Question: I wrote following code in my demo project.
'''
func createConstraints() -> Void
{
//Views to add constraints to
let views = Dictionary(dictionaryLiteral: ("red",vwRed),("blue",vwBlue),("green",vwGreen))
//Horizontal constraints
let horizontalConstraints = NSLayoutConstraint.constraintsWithVisualFormat("H:|[red]|", options: nil, metrics: nil, views: views)
self.view.addConstraints(horizontalConstraints)
//Vertical constraints
let verticalConstraints = NSLayoutConstraint.constraintsWithVisualFormat("V:|[red]|", options: nil, metrics: nil, views: views)
self.view.addConstraints(verticalConstraints)
}
'''
where vwRed, vwBlue, vwGreen are defined as below
'''
var vwBlue:UIView!
var vwRed:UIView!
var vwGreen:UIView!
'''
Now I am getting error as following

I'm using .
Additionally,
I also wants to mention that it was not accepting and giving error.
'''
//Prep auto layout
vwRed.setTranslatesAutoresizingMaskIntoConstraints(false)
vwBlue.setTranslatesAutoresizingMaskIntoConstraints(false)
vwGreen.setTranslatesAutoresizingMaskIntoConstraints(false)
'''
which I changed to
'''
//Prep auto layout
vwRed.translatesAutoresizingMaskIntoConstraints = false
vwBlue.translatesAutoresizingMaskIntoConstraints = false
vwGreen.translatesAutoresizingMaskIntoConstraints = false
'''
Thanks
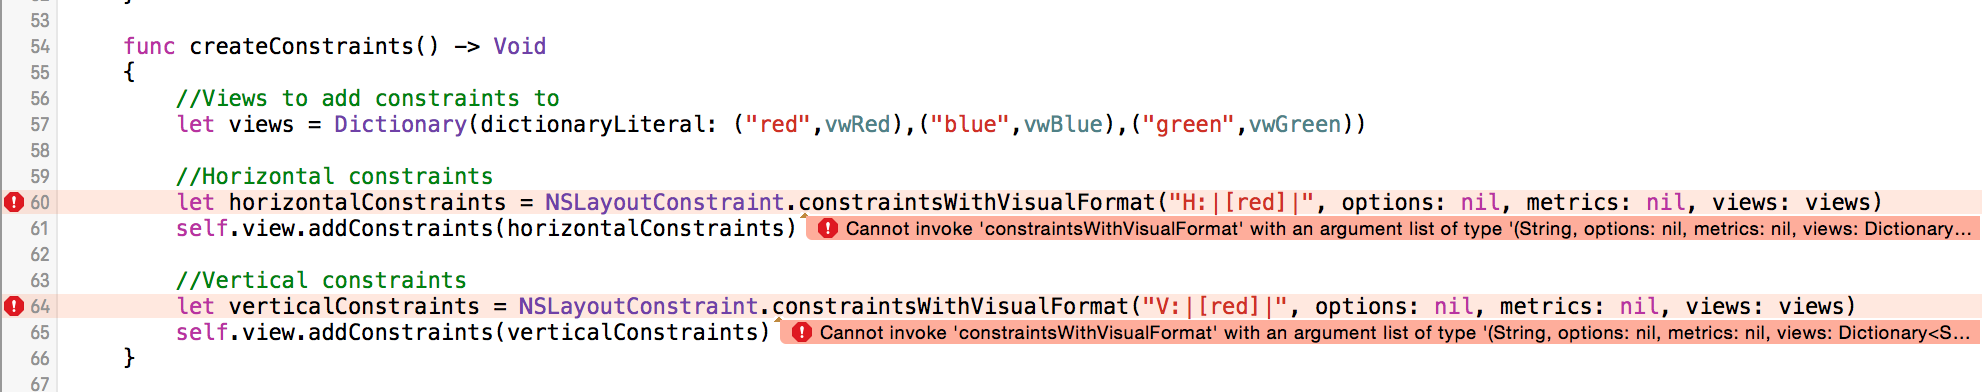
Answer: I modified the code to the below and it got rid of the compiler errors.. does this work for you?
'''
func createConstraints() -> Void
{
//Views to add constraints to
let views = Dictionary(dictionaryLiteral: ("red",vwRed),("blue",vwBlue),("green",vwGreen))
let horizontalConstraints = NSLayoutConstraint.constraintsWithVisualFormat("H:|[red]|", options: NSLayoutFormatOptions(rawValue: 0), metrics: nil, views: views)
self.view.addConstraints(horizontalConstraints)
//Vertical constraints
let verticalConstraints = NSLayoutConstraint.constraintsWithVisualFormat("V:|[red]|", options: NSLayoutFormatOptions(rawValue: 0), metrics: nil, views: views)
self.view.addConstraints(verticalConstraints)
}
'''